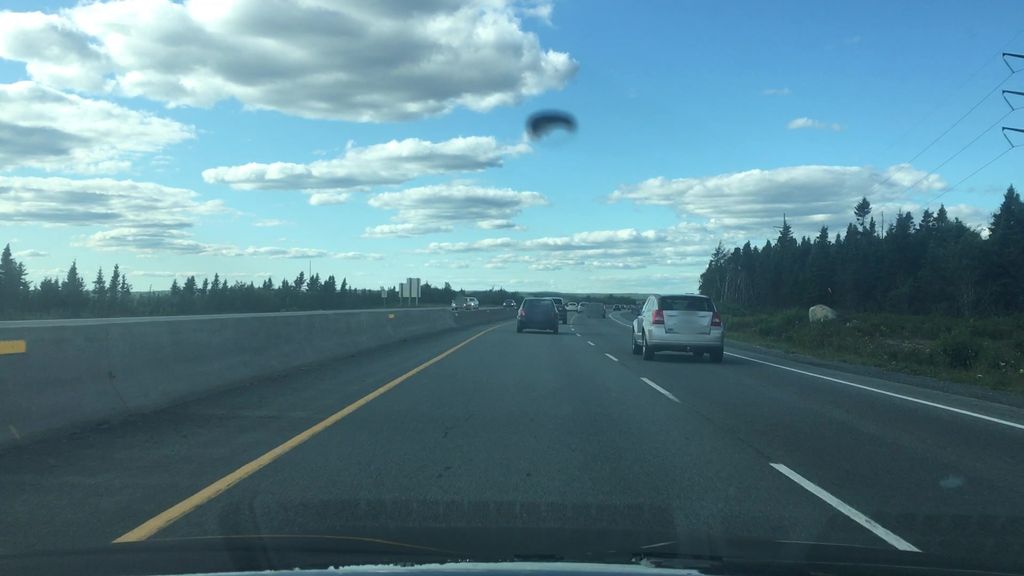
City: halifax